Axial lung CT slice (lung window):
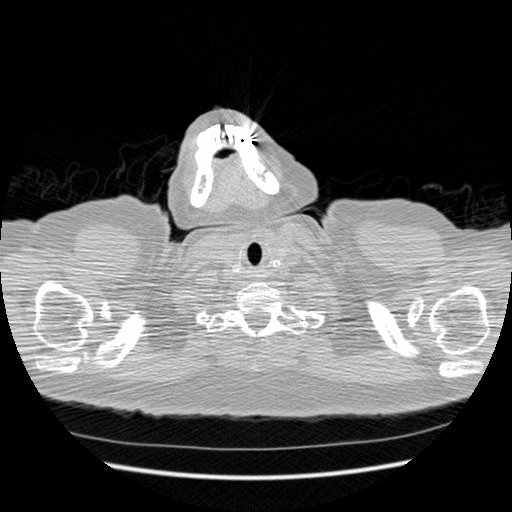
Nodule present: no